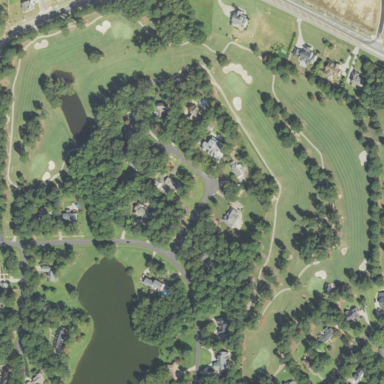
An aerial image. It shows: Golf course surrounded by greenery.